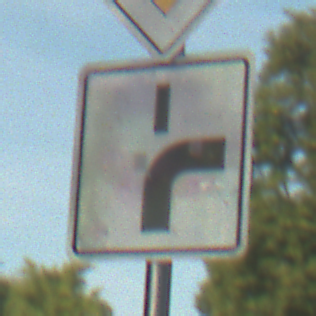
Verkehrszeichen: VerlaufVorfahrtsstrasse8
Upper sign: Vorfahrtsstrasse
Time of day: SunriseSunset
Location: Outdoor (Suburban)
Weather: PartlyCloudy
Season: NotSpecified
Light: Natural